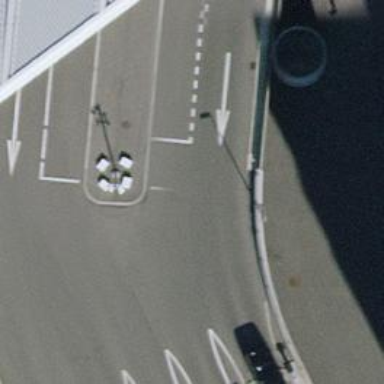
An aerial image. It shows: Asphalt road on bridge designed for service vehicles.